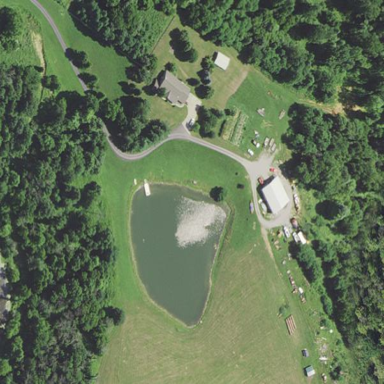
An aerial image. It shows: Pond with natural water.